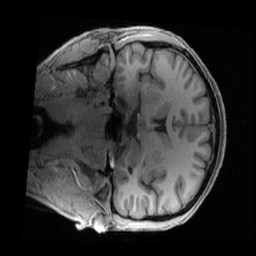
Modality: T1w
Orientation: coronal
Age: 31
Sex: female
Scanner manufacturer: siemens
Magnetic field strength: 3 T
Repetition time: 2.4 s
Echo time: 0.00222 s